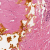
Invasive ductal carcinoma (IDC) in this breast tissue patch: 0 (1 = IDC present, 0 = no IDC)